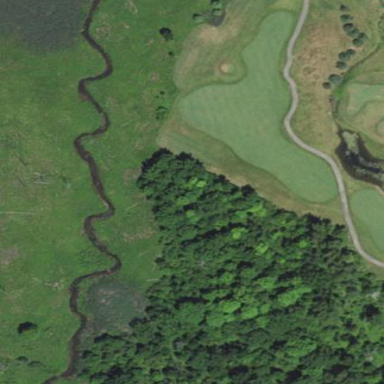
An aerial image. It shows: Grassy area designated as golf fairway.